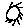
Label: sun